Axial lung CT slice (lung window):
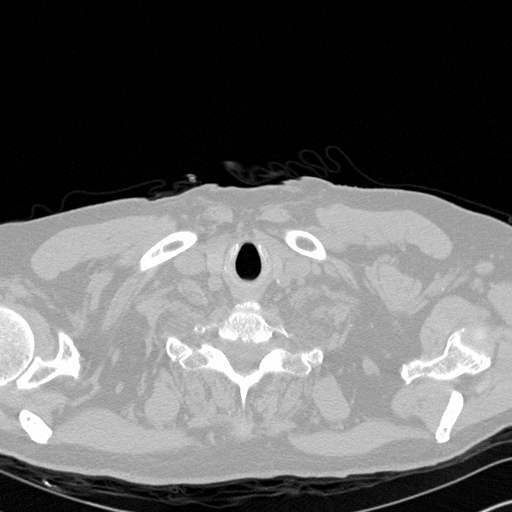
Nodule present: no